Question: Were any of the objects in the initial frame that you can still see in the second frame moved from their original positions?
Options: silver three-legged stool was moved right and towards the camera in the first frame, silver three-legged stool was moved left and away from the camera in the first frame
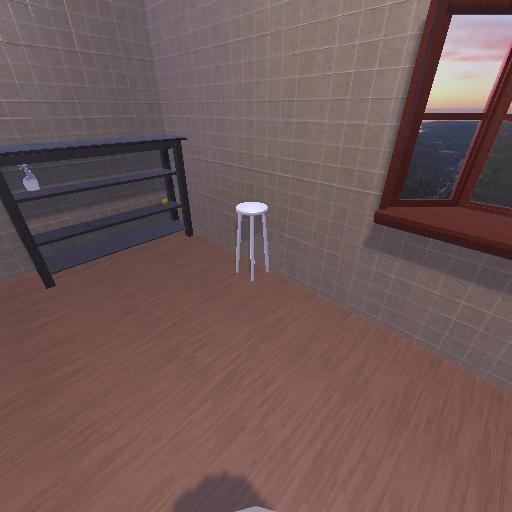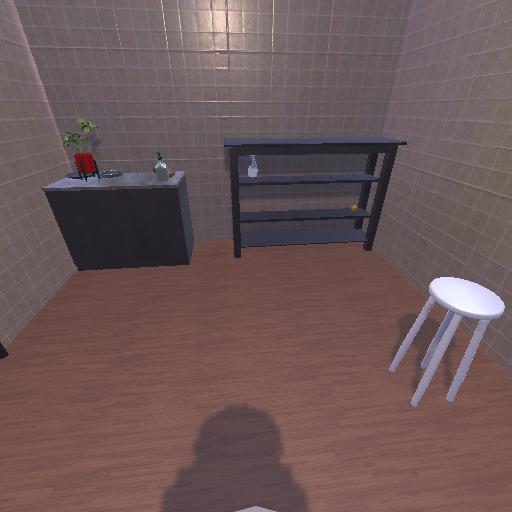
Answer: silver three-legged stool was moved right and towards the camera in the first frame